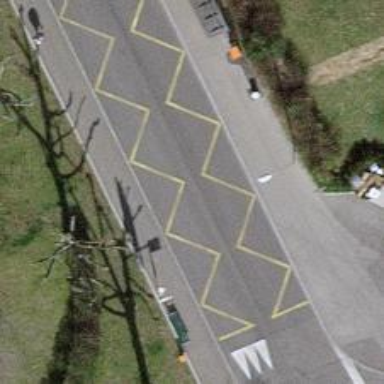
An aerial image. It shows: Bus stop with designated stop position for public transport.